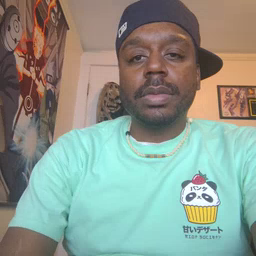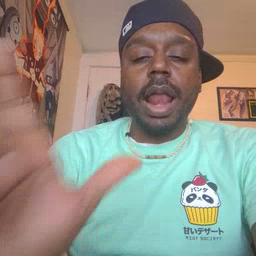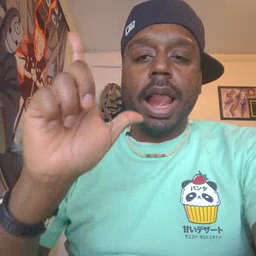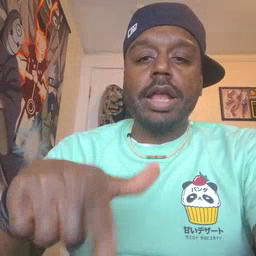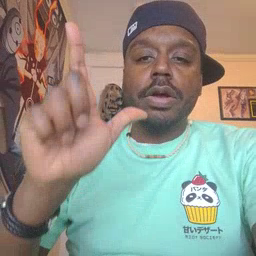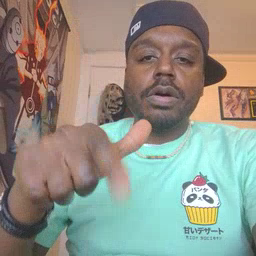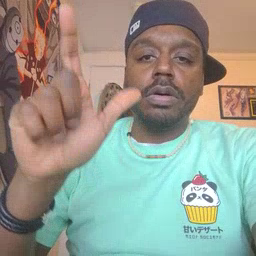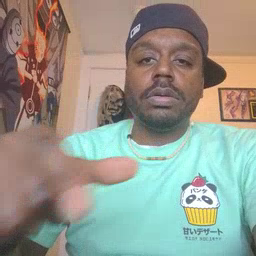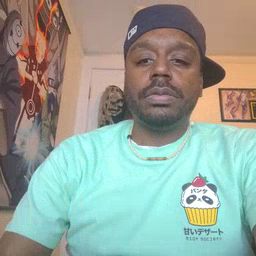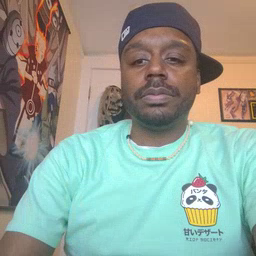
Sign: later